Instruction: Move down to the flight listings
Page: flights
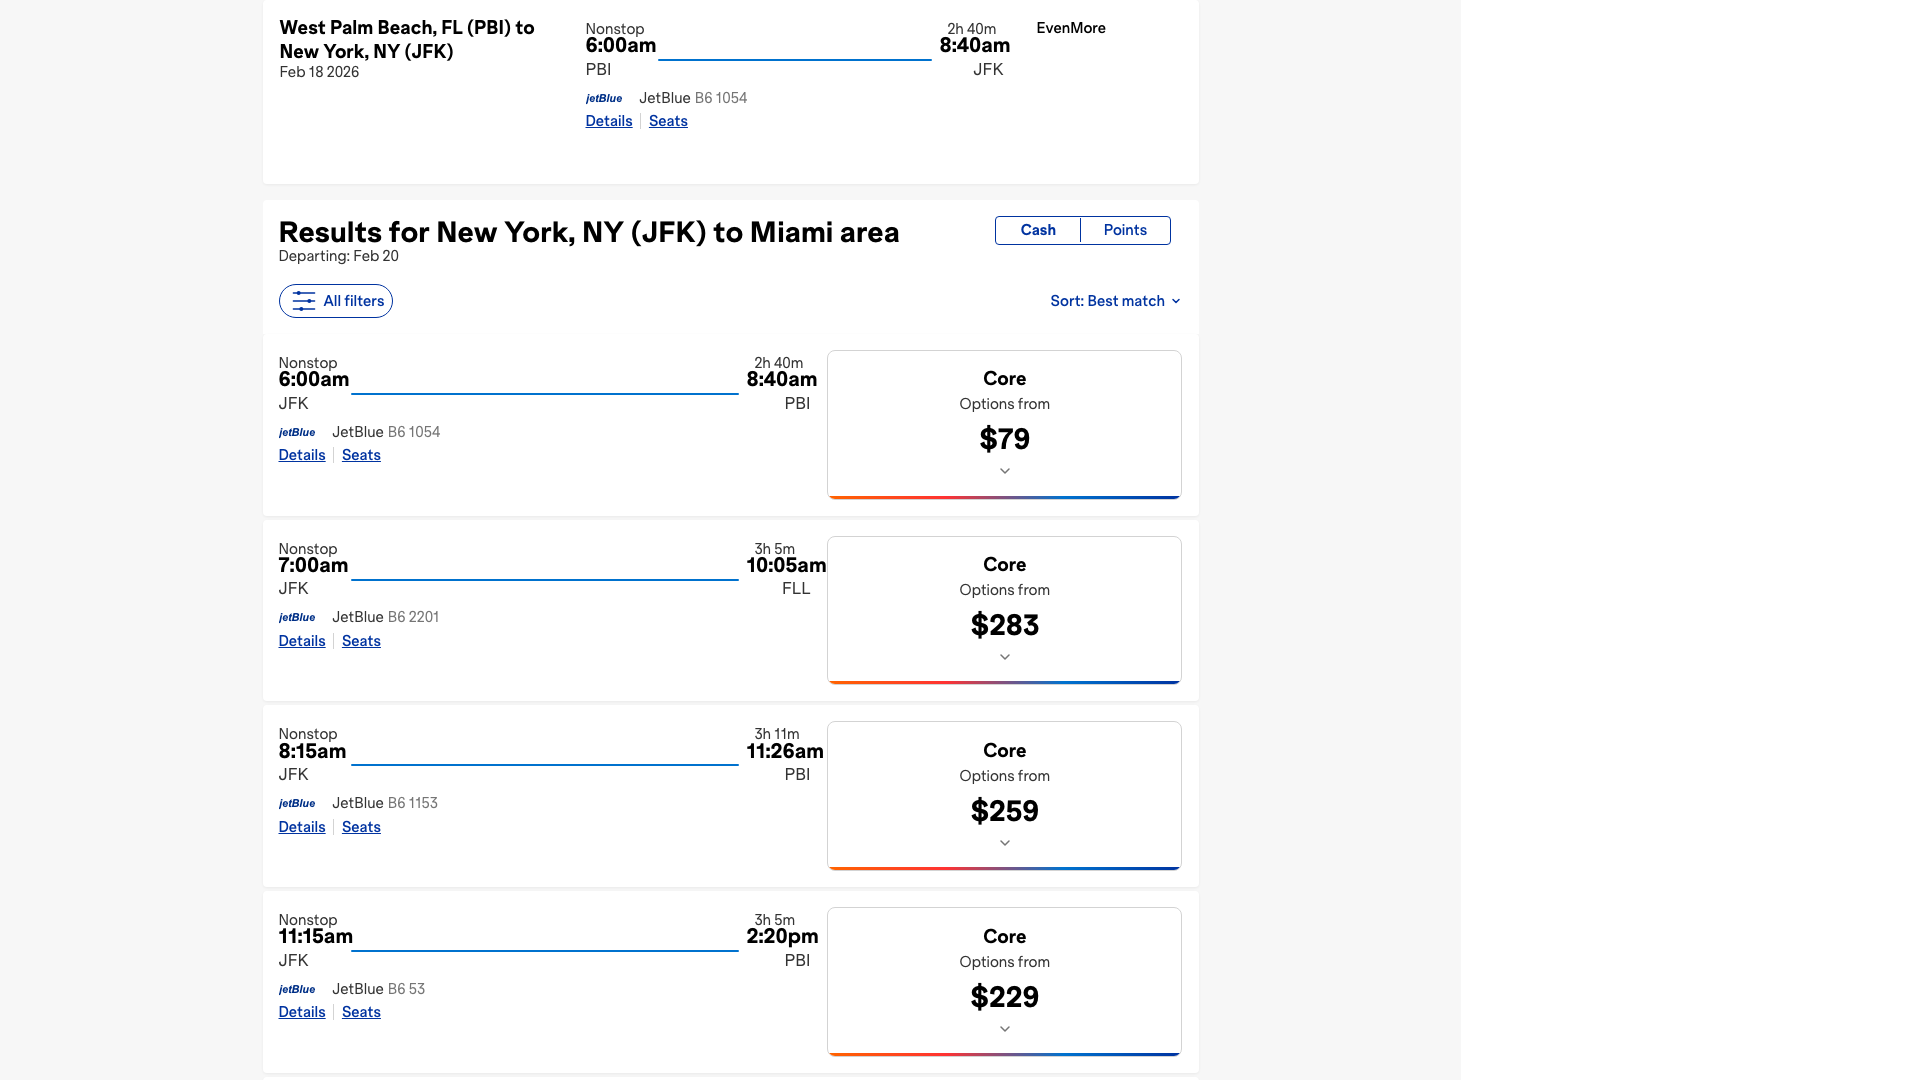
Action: scroll